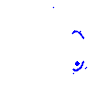
Particle: kaon